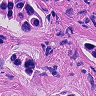
Metastatic tissue present: yes